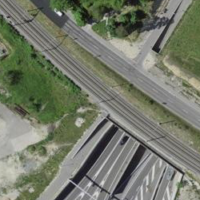
EUNIS habitat code: 55
Species observed at this site:
Senecio vulgaris
Epilobium hirsutum
Trifolium pratense